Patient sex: F
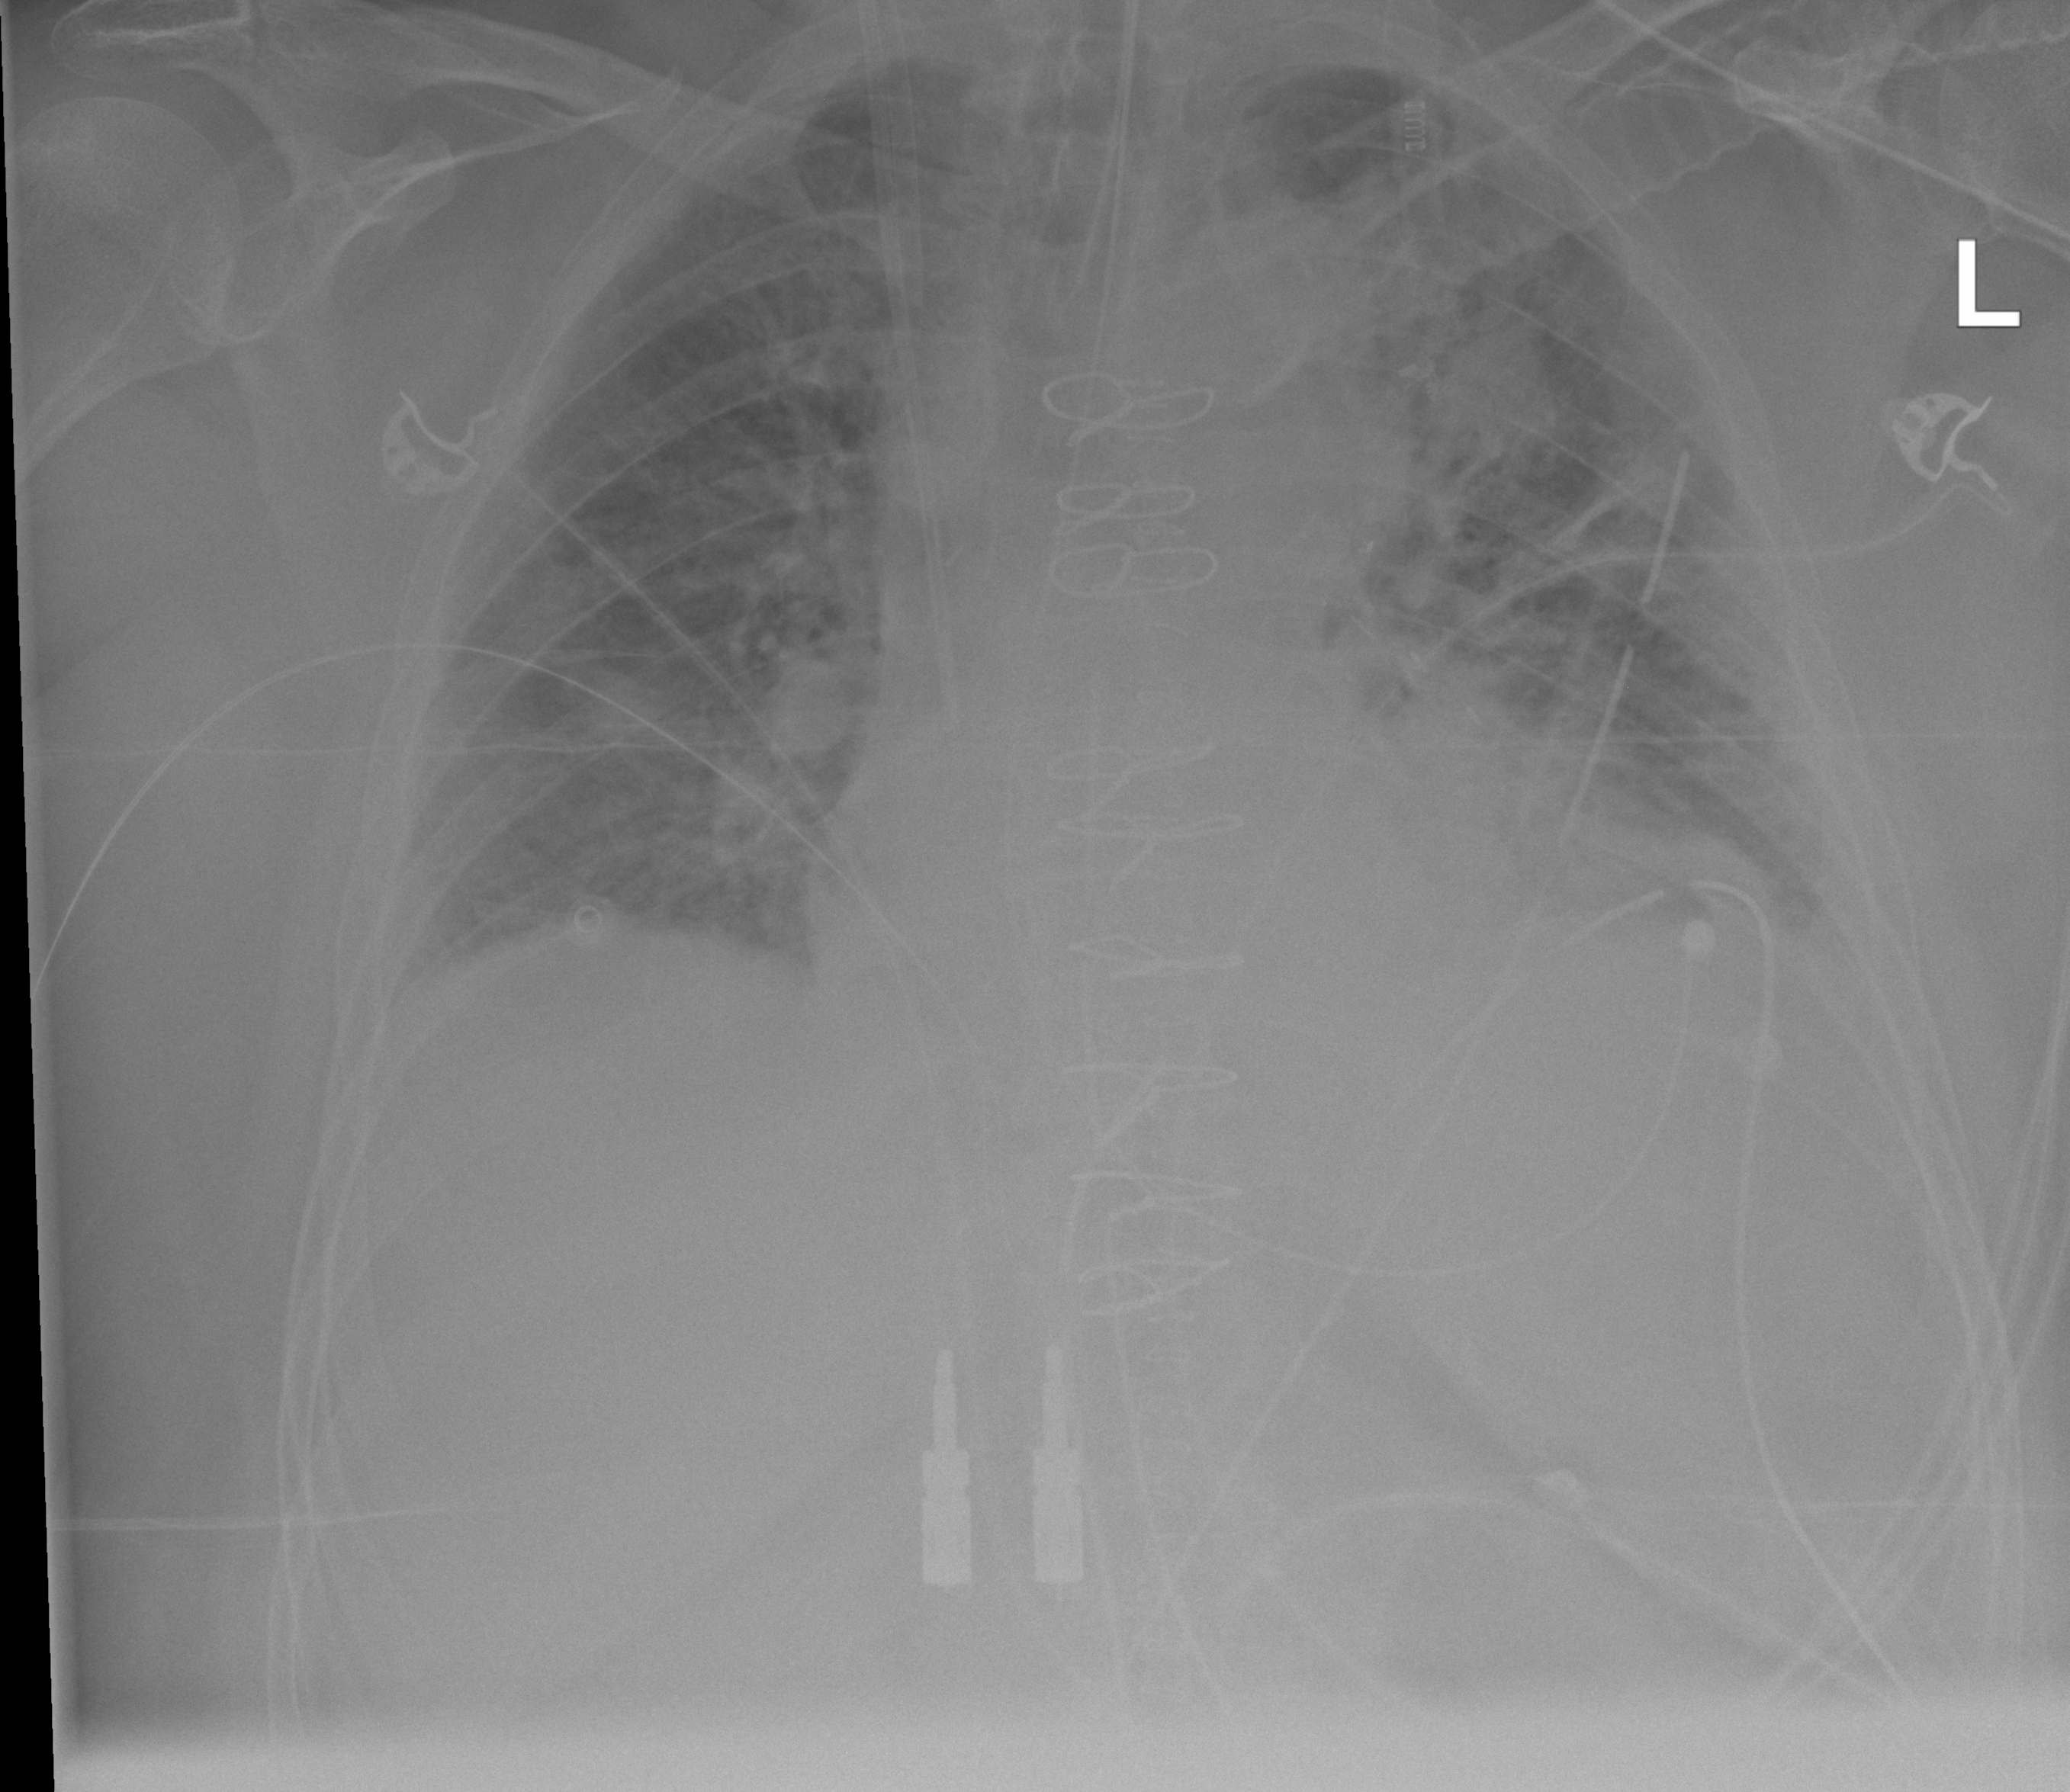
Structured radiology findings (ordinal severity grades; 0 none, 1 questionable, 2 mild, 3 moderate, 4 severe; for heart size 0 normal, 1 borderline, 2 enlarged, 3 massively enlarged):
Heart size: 2
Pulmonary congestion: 2
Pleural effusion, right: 2
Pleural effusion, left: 2
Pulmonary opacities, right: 0
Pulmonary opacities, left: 3
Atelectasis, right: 2
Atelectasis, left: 2